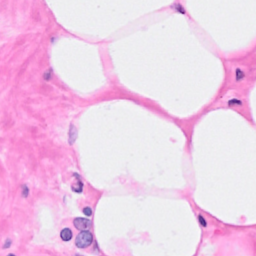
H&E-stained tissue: Breast